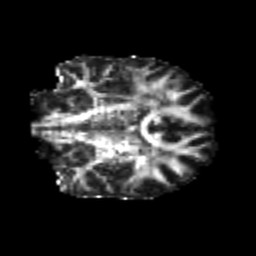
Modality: FA
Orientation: coronal
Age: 24
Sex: male
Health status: healthy
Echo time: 0.074 s